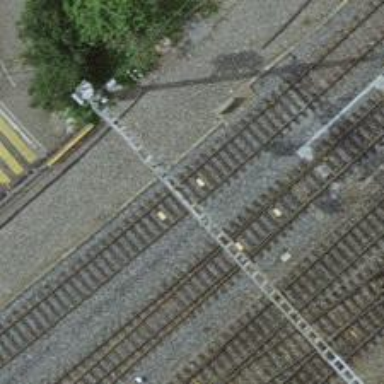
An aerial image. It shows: Railway signal.